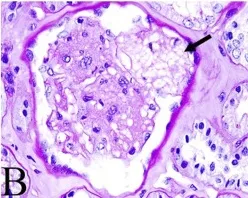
Histologic features of renal lesions. Mesangial lysis indicated by the black arrow. Periodic acid-Schiff. Magnification, x200).
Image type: pathology (pas)